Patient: sex M, age 80
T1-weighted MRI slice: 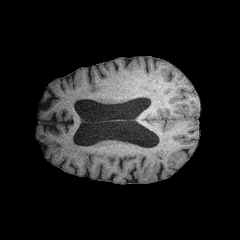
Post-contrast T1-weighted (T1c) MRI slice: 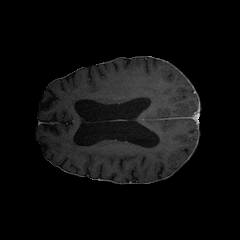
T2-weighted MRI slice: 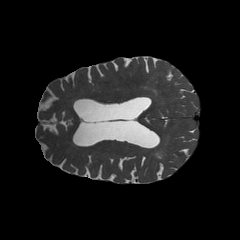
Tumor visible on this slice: no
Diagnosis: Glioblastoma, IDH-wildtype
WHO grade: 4